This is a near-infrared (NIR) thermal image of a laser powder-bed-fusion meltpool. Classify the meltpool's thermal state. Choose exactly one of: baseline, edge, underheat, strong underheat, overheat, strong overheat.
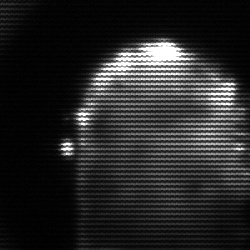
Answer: baseline